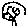
Label: tree